Chest X-ray. View position: PA
Patient age: 36
Patient sex: F
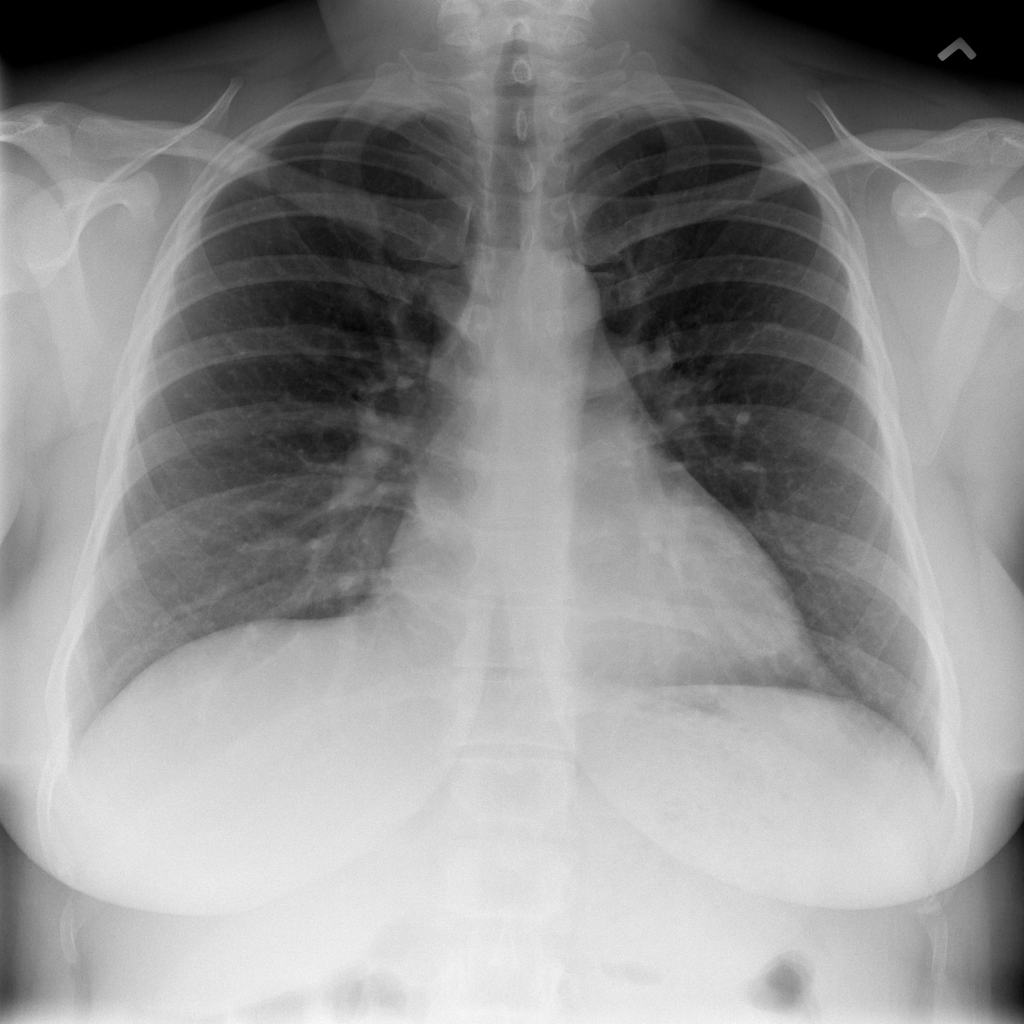
Finding: Pneumothorax